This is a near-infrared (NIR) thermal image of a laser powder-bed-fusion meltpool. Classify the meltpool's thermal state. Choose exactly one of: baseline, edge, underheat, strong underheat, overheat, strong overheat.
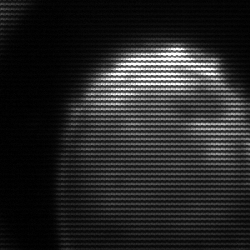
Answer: edge